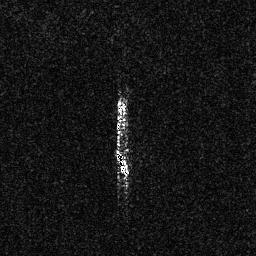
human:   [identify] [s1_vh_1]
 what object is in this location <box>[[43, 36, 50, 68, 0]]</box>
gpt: <ref>1 medium ship at the center</ref>